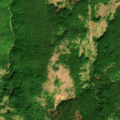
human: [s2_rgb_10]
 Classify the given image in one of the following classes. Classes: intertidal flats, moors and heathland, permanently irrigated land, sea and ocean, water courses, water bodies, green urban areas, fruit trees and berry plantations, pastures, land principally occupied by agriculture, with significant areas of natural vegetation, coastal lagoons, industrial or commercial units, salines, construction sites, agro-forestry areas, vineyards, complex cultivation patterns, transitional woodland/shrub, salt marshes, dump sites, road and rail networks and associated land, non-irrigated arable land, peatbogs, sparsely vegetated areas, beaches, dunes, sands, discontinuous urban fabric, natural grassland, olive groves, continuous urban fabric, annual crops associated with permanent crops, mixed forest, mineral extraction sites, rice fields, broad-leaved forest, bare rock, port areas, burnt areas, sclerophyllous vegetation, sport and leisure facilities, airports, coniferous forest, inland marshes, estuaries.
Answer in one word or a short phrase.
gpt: broad-leaved forest, natural grassland